Question: I am writing a program to plot [x(t),y(t)] with variable t in a certain range (input by users). So far, I have created 3 vectors to hold values of t, x(t) and y(t). My current approach is to create vectors of points (around 1000 points), then draw a line (or path) between two adjacent points in the vector. However, the result is not as what I expected.
The full format of from the users:
'''
Plot [x(t),y(t)] x=a..b y=a..b t=a..b where a,b are the range of x,y,t
'''
For instance, the user can input functions:
'''
x(t) = 5*sin(3t + 5), t=-19..19
y(t) = 4*cos(2t), t=-19.19
'''
Here is my code for drawing:
'''
public static void drawGraph(String sf, String sx, String sy, String st) {
JFrame mygraph = new JFrame("PlotGraph v0.1");
final Vector<Double> range_t = getRangeT(st); //get the range of t
//create a corresponding vectors of x and y based on values of t
final Vector<Double> range_x = getRangeX(range_t,funcX,var);
final Vector<Double> range_y = getRangeY(range_t,funcY,var);
//draw the graph to a JPanel, our graph is actually just a collection of points connecting 2 points
mygraph.add(new JPanel() {
public void paintComponent(Graphics g) {
super.paintComponent(g);
Graphics2D g2 = (Graphics2D) g; g2.setRenderingHint(RenderingHints.KEY_ANTIALIASING,RenderingHints.VALUE_ANTIALIAS_ON);
g2.setColor(Color.BLUE );
g2.setStroke(new BasicStroke(1));
GeneralPath gpx = new GeneralPath();
GeneralPath gpy = new GeneralPath();
for (int i=0; i<998; i++) {
gpy.moveTo(range_t.get(i),range_y.get(i));
gpy.curveTo(range_t.get(i),range_y.get(i),range_t.get(i+1),range_y.get(i+1),range_t.get(i+2),range_y.get(i+2));
gpx.moveTo(range_t.get(i),range_x.get(i));
gpx.curveTo(range_t.get(i),range_x.get(i),range_t.get(i+1),range_x.get(i+1),range_t.get(i+2),range_x.get(i+2));
//g2.draw(lineY);
g2.draw(gpx);
g2.draw(gpy);
}
g2.dispose();
}
});
mygraph.setBounds(125,25,650,600);
mygraph.setLocationRelativeTo(null);
mygraph.setDefaultCloseOperation(mygraph.EXIT_ON_CLOSE);
mygraph.setVisible(true);
}
'''
And here is what I get for 2 functions above:

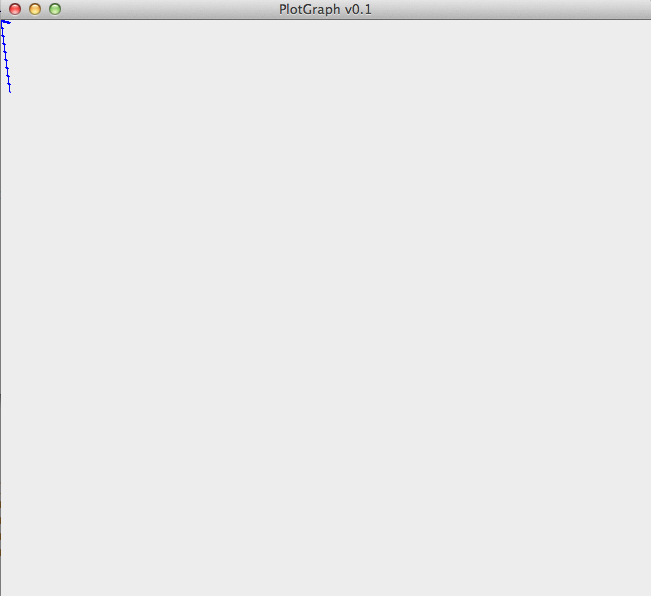
Answer: It looks to me like you're graphing the parametric equations wrong.
For parametric equations, you should iterate over 't' from t to t. At each value, evaluate x(t) and y(t), and plot a point there - at (x(t), y(t)).
It looks like you're plotting points at (t, y(t)), etc. You'll need a helper function to the user-input function for each variable, for example:
'''
public double evaluateX(double t) { ... }
public double evaluateY(double t) { ... }
'''
In those functions, you'll have to parse the user's text into code (tokenize, maybe?) and then evaluate it.
Then, you can have a loop as such:
'''
GeneralPath gp = new GeneralPath();
double tstep = (tmax - tmin) / 998;
for (double t=tmin; t += tstep; t<tmax) {
double x = evaluateX(t);
double y = evaluateY(t);
if (t == 0) {
gp.moveTo(x, y);
} else {
gp.lineTo(x, y);
}
}
g2d.draw(gp);
'''
From there, a scale factor should be easy to implement. Try something like this:
'''
GeneralPath gp = new GeneralPath();
final double scale = 3.0;
double tstep = (tmax - tmin) / 998;
for (double t=tmin; t += tstep; t<tmax) {
double x = scale * evaluateX(t);
double y = scale * evaluateY(t);
if (t == 0) {
gp.moveTo(x, y);
} else {
gp.lineTo(x, y);
}
}
g2d.draw(gp);
'''